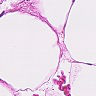
Metastatic tissue present: no